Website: crate-barrel
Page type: payment
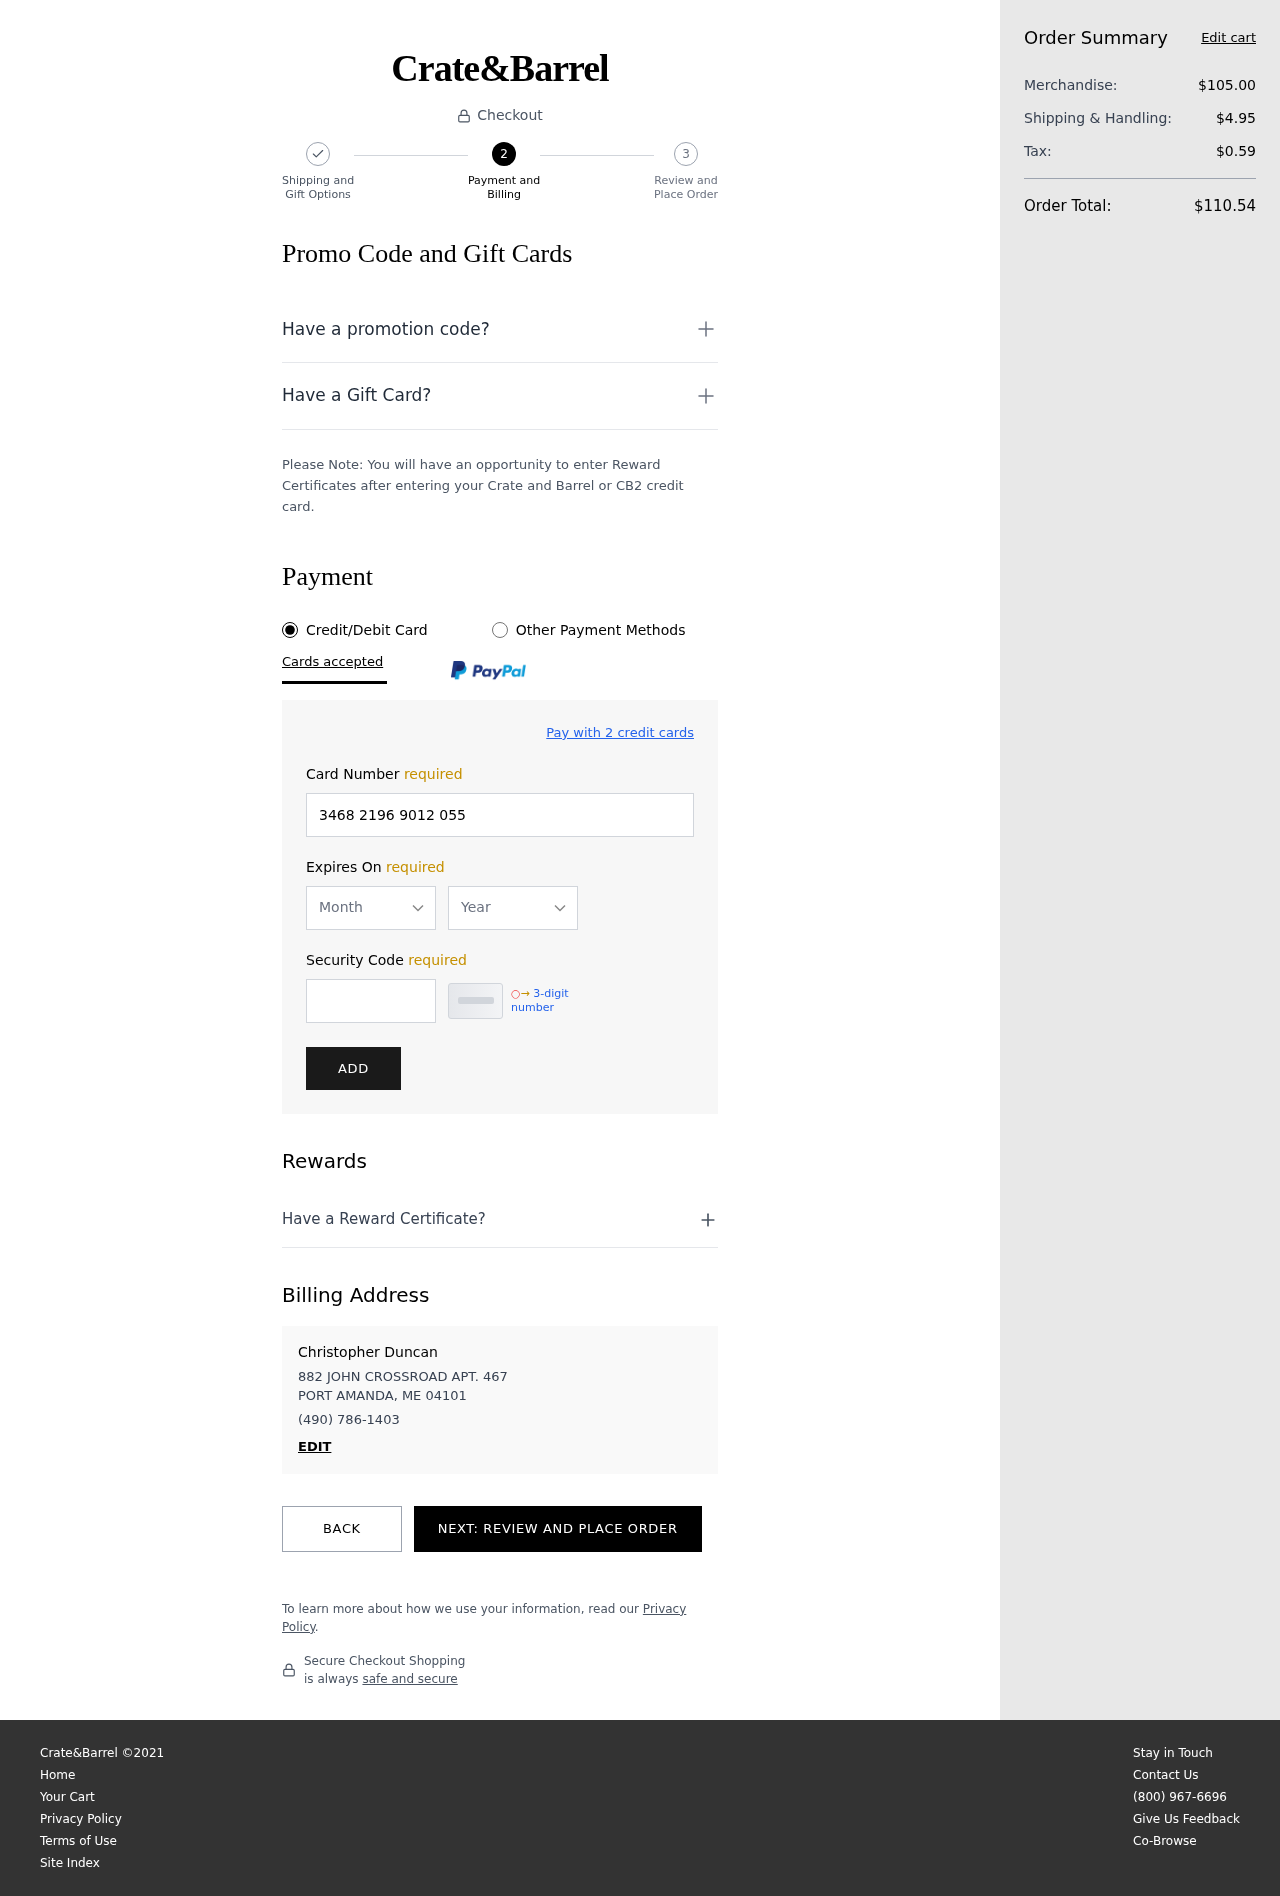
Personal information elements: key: PII_CARD_EXPIRY_MONTH
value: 11
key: PII_CARD_EXPIRY_YEAR
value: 26
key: PII_CITY_STATE_ZIP
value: PORT AMANDA, ME 04101
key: PII_FULLNAME
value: Christopher Duncan
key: PII_PHONE
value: (490) 786-1403
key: PII_STREET
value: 882 JOHN CROSSROAD APT. 467
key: PII_CARD_NUMBER
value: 3468 2196 9012 055
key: PII_CARD_CVV
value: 9746
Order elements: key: ORDER_SUBTOTAL
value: $105.00
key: ORDER_SHIPPING_COST
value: $4.95
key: ORDER_TAX
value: $0.59
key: ORDER_TOTAL
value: $110.54